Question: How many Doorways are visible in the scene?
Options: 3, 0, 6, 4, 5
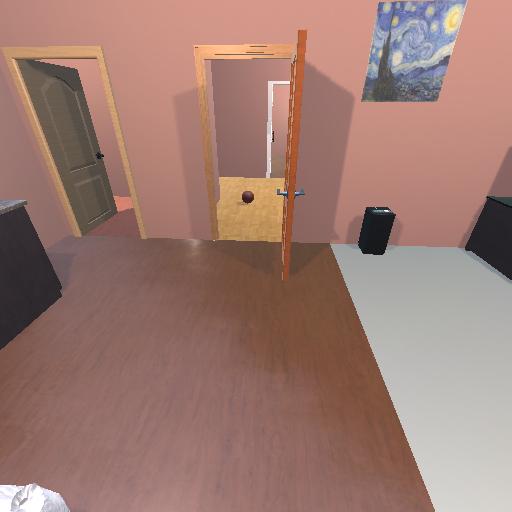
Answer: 3